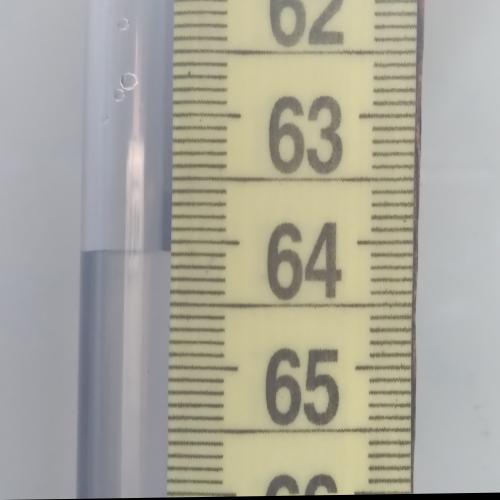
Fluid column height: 64.1 cm